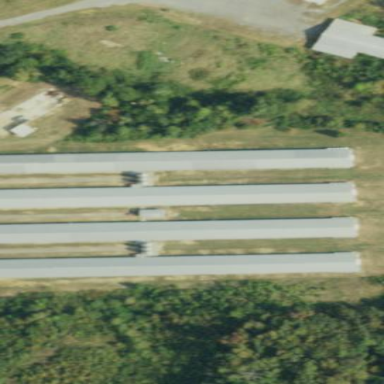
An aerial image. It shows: Poultry farmyard.